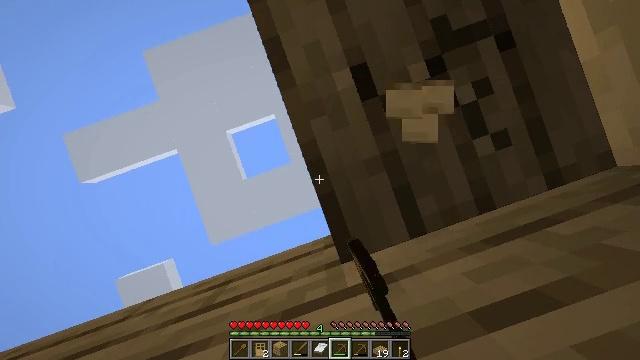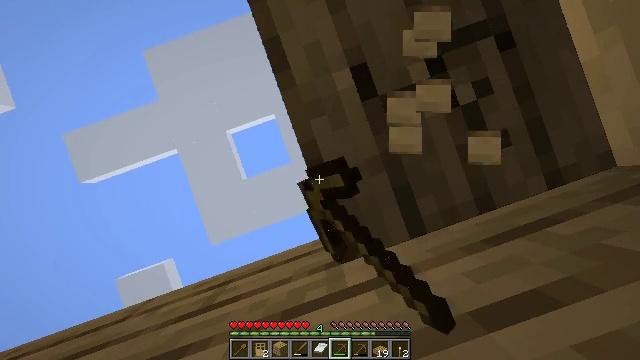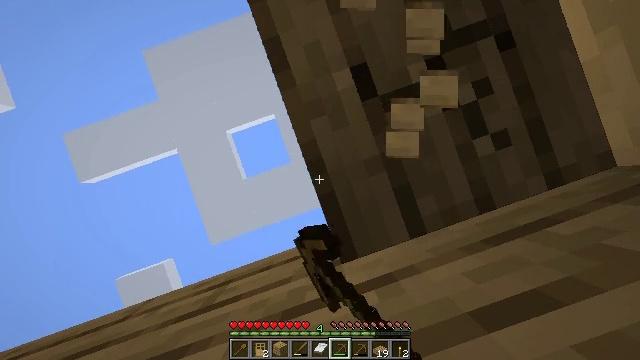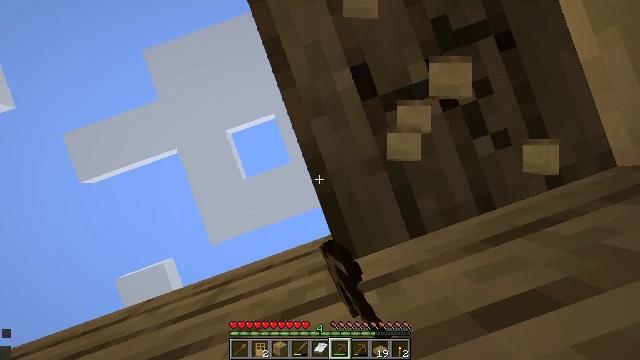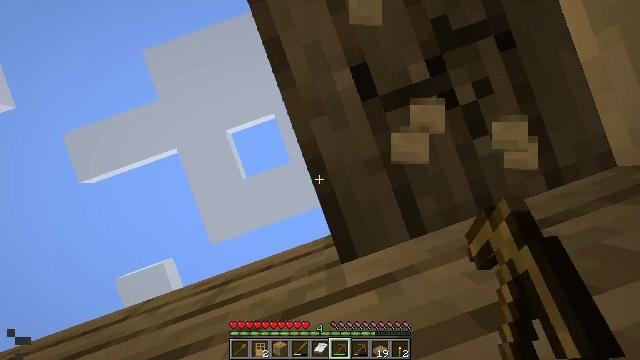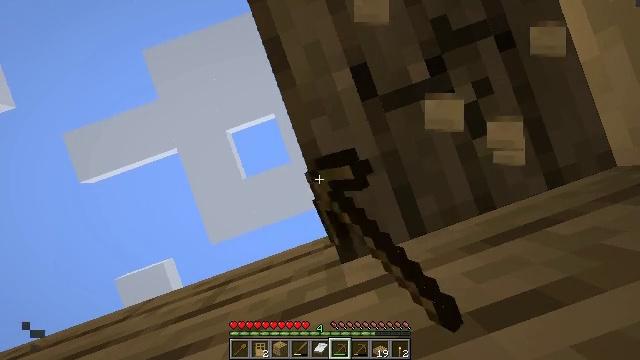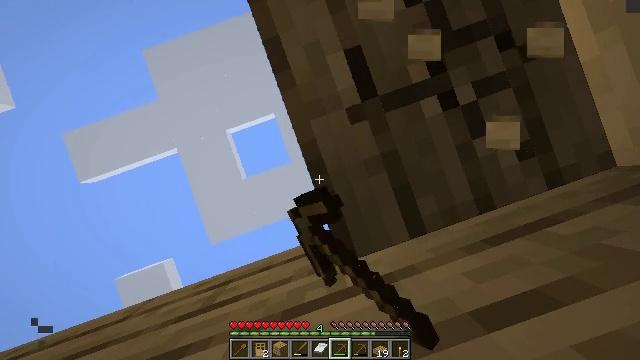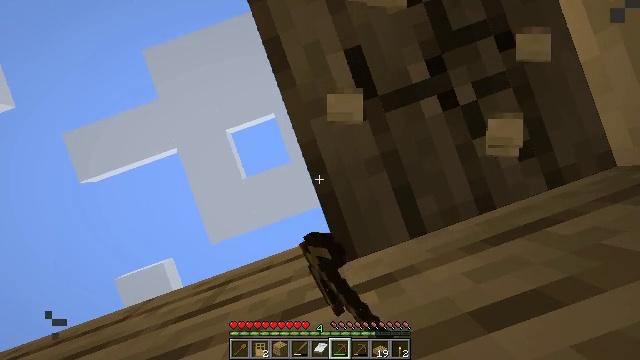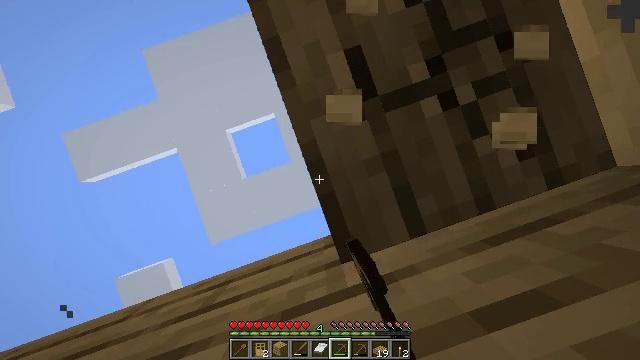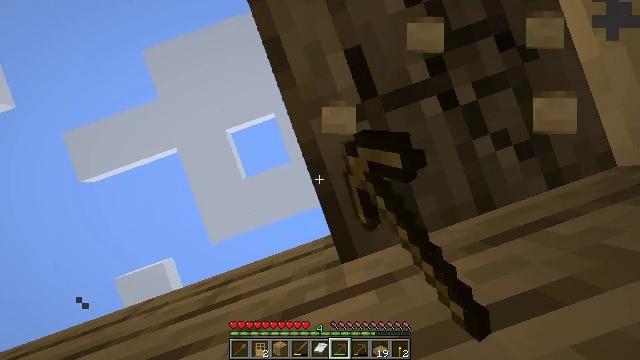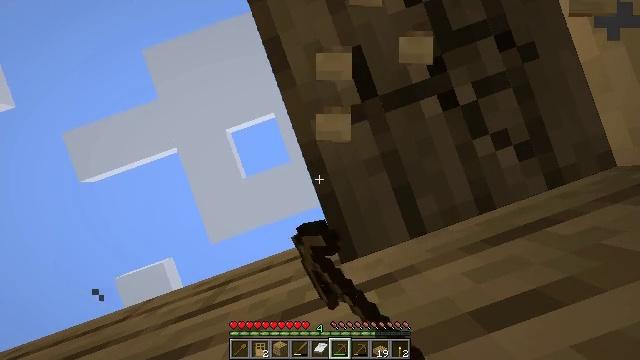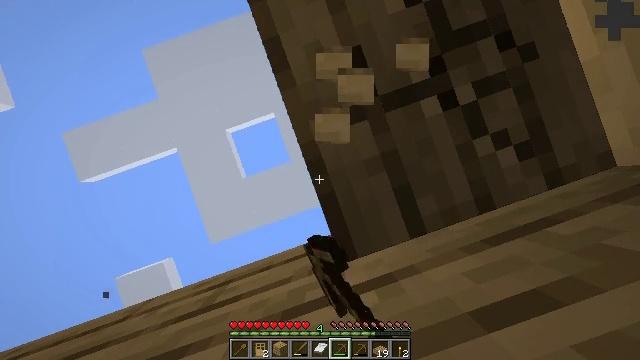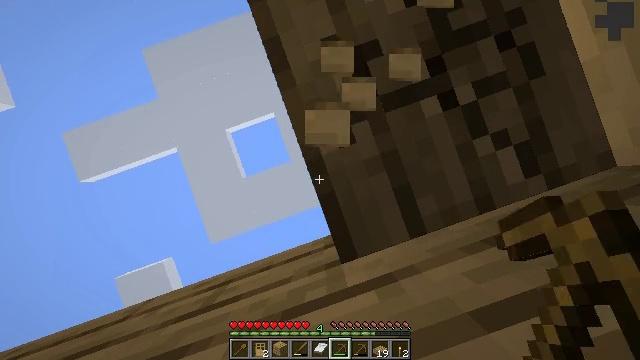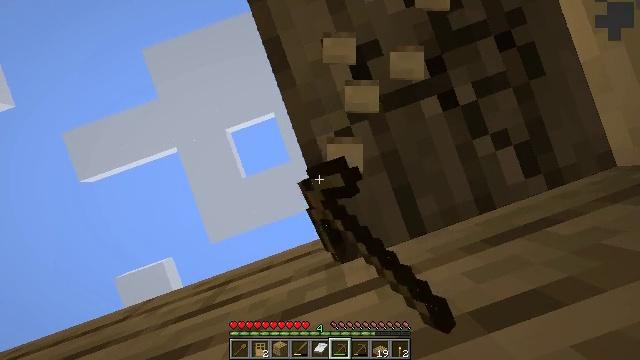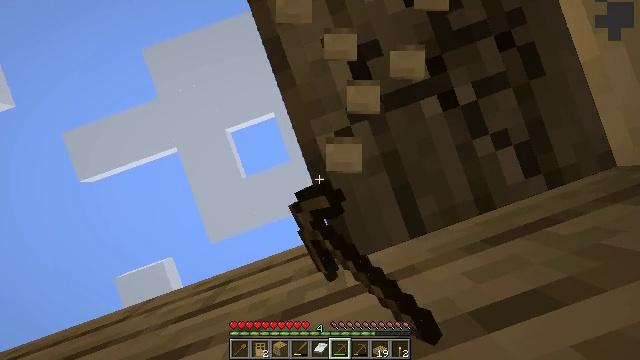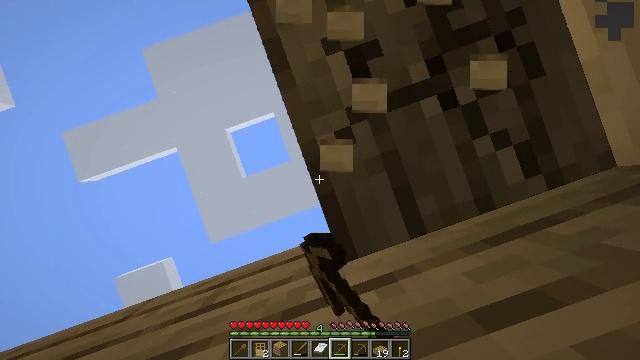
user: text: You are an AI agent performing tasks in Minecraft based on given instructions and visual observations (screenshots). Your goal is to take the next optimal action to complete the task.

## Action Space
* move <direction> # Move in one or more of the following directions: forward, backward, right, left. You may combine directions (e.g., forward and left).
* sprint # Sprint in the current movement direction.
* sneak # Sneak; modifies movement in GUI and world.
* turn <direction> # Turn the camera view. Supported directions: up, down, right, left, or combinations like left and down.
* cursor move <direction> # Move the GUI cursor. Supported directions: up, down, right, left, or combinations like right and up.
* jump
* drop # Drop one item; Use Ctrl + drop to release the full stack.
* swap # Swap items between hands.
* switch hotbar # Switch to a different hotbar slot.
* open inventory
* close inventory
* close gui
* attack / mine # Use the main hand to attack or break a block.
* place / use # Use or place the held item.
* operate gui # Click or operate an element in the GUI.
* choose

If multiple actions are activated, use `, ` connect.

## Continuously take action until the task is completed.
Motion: motion action
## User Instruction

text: Mine the oak slab from the floor.
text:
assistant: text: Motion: attack / mine
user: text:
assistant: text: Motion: attack / mine
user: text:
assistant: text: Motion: attack / mine
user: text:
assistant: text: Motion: attack / mine
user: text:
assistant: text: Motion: attack / mine
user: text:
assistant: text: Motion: attack / mine
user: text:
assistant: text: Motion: attack / mine
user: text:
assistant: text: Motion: attack / mine
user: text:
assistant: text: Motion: attack / mine
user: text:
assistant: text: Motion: attack / mine
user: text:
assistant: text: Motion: attack / mine
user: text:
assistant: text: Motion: attack / mine
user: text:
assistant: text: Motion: attack / mine
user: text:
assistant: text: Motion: attack / mine
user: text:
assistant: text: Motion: attack / mine
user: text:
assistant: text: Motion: attack / mine
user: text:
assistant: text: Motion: attack / mine
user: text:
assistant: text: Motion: attack / mine
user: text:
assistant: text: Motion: attack / mine
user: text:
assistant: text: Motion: attack / mine
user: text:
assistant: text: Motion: attack / mine
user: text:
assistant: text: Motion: attack / mine
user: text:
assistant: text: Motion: attack / mine
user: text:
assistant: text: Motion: attack / mine
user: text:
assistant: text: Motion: attack / mine
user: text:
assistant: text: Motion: attack / mine
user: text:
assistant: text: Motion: attack / mine
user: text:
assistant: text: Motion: attack / mine
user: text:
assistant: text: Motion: attack / mine
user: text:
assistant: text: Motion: attack / mine